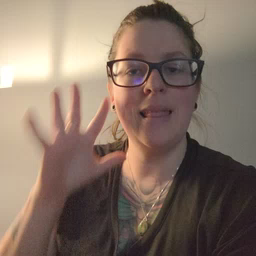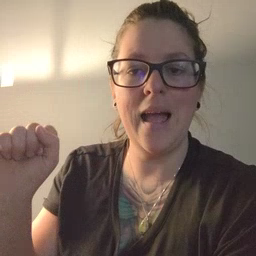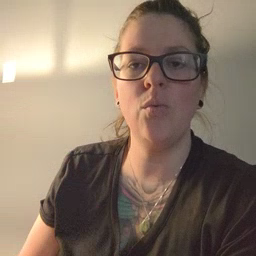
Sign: loud